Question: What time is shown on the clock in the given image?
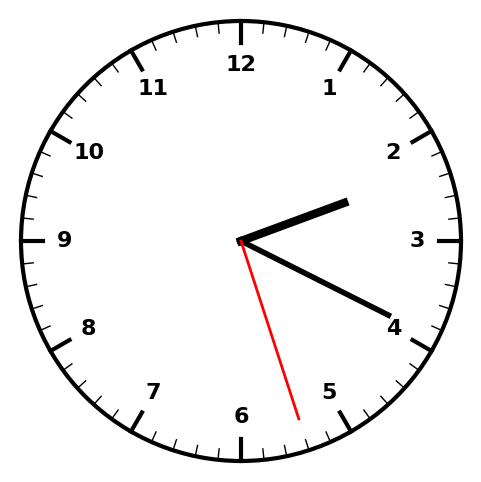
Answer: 02:19:27